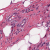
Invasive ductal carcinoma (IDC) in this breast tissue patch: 0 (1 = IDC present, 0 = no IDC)